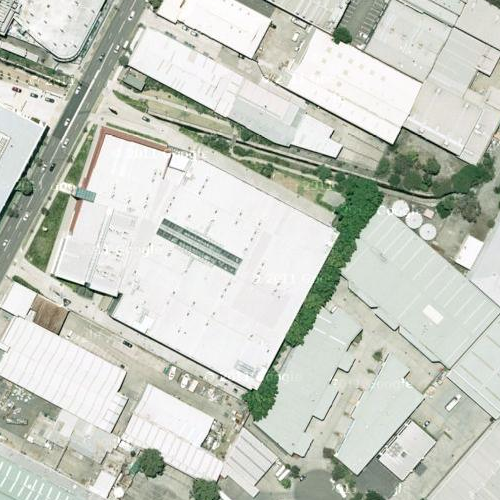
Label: sydney